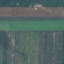
Land use / land cover: AnnualCrop